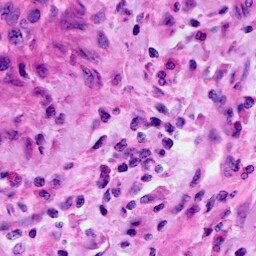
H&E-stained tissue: Cervix